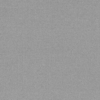
Label: dusty